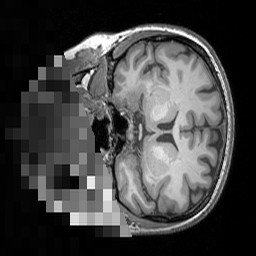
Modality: T1w
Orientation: coronal
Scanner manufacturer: siemens
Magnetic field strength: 3 T
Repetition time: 1.5 s
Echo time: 0.00291 s